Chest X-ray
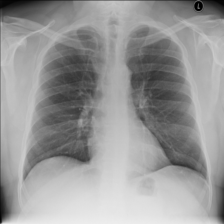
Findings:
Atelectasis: negative
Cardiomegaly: negative
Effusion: negative
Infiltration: negative
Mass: negative
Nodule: negative
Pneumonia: negative
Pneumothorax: negative
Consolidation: negative
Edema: negative
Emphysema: negative
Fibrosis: negative
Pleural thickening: negative
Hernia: negative